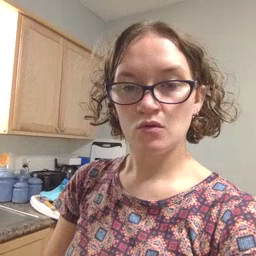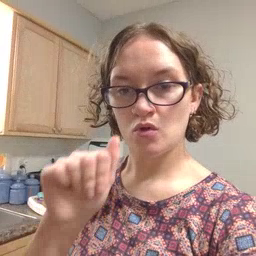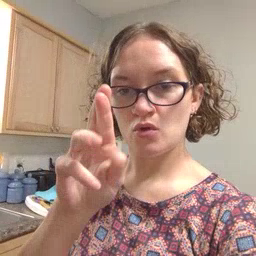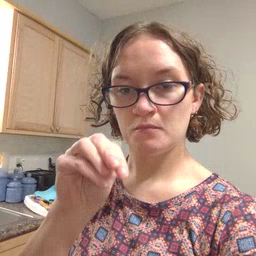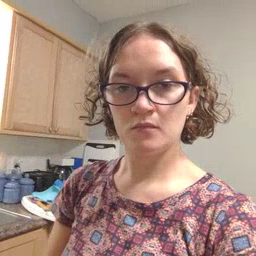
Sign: arm